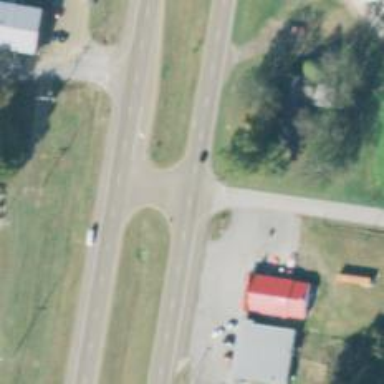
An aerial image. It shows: Asphalt road with dual carriageways at trunk level.